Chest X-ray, PA view. Patient: 63 years old, sex M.
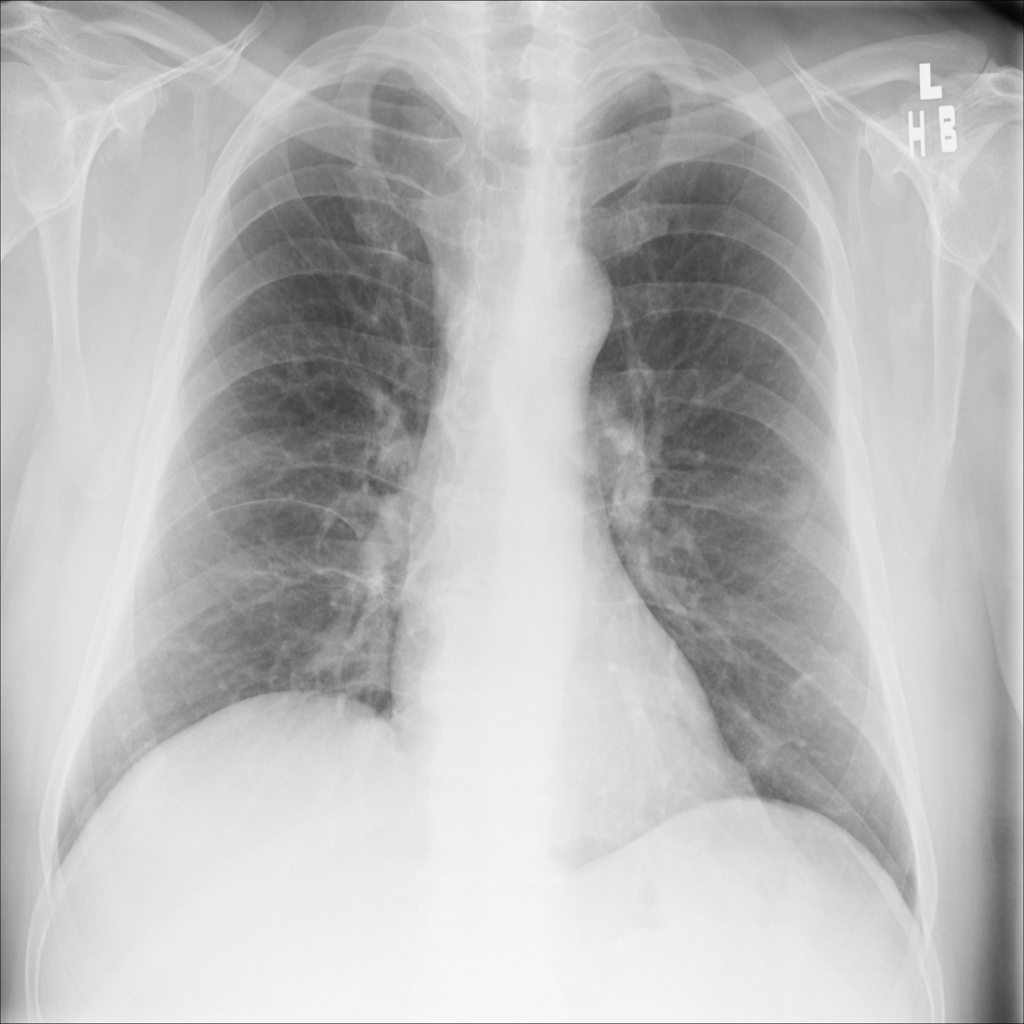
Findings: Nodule